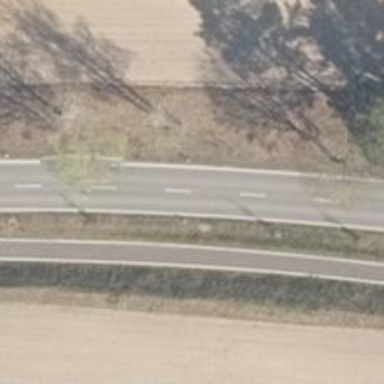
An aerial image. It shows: Secondary road with asphalt surface.